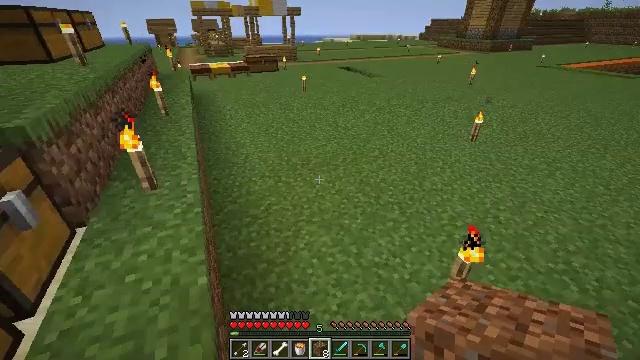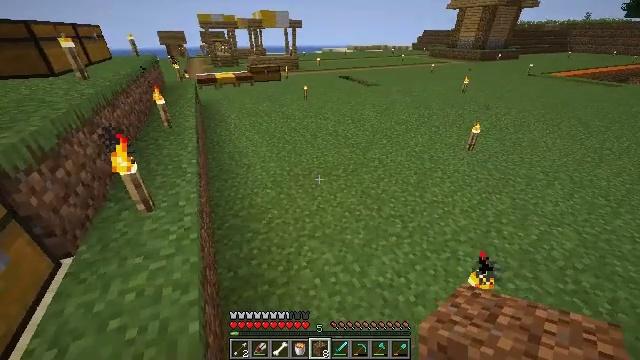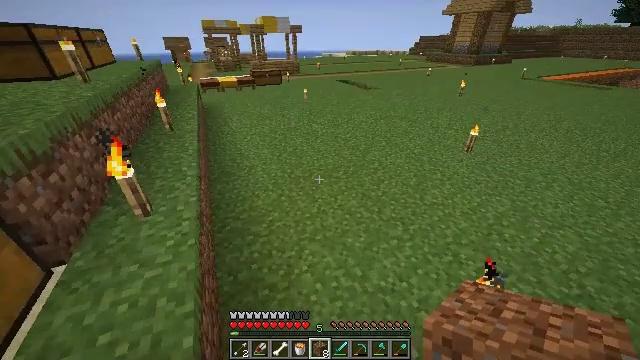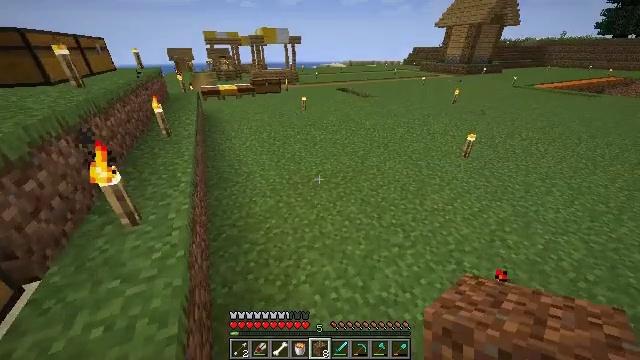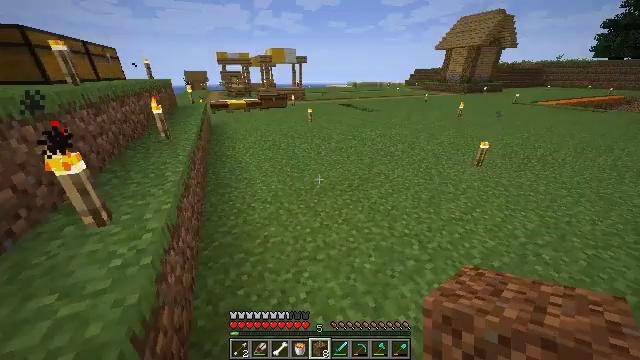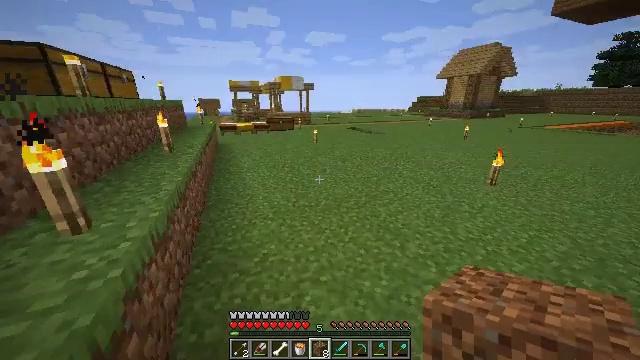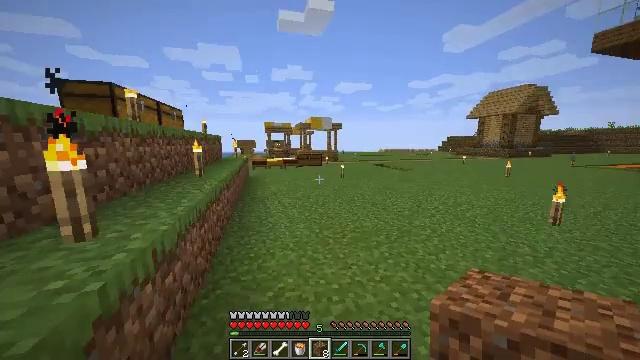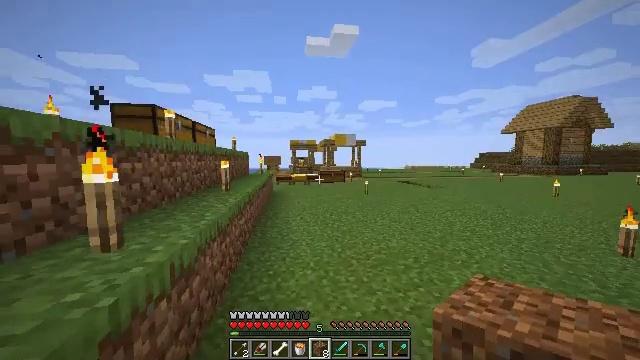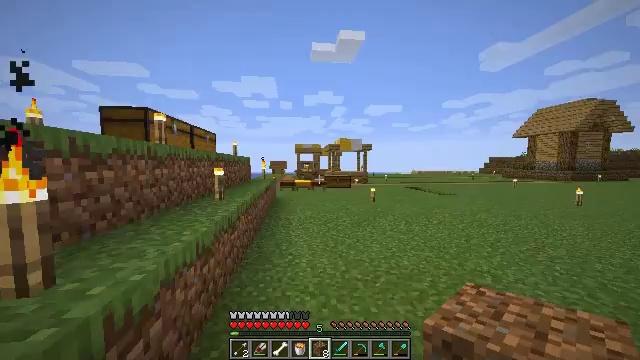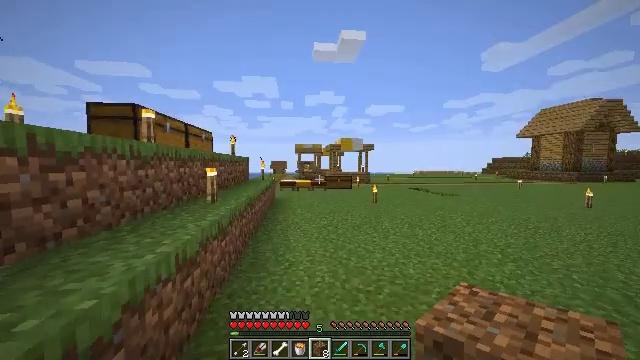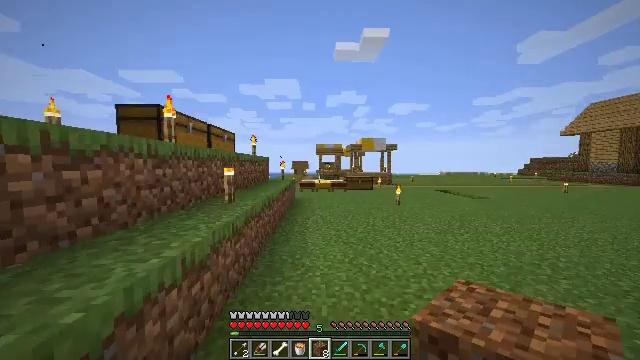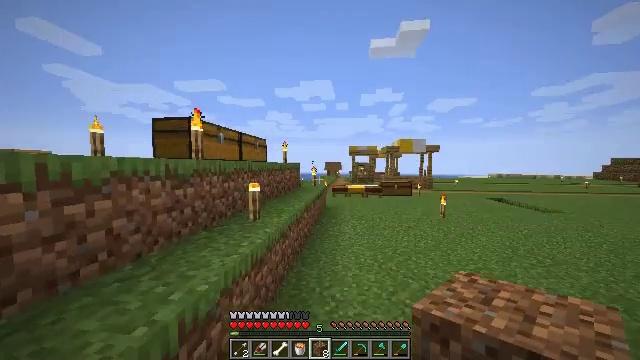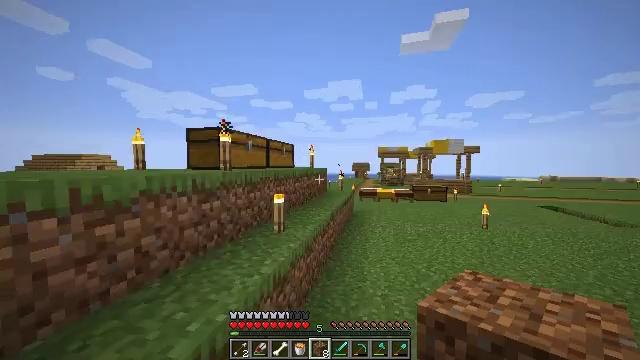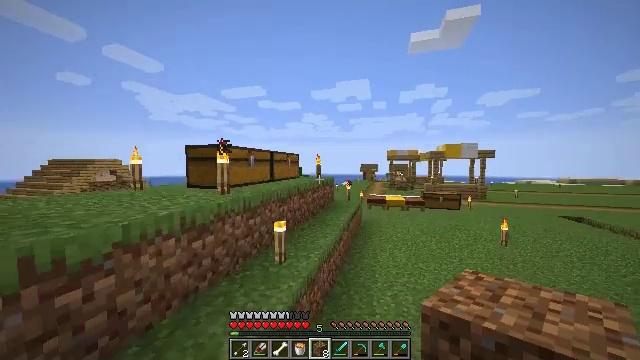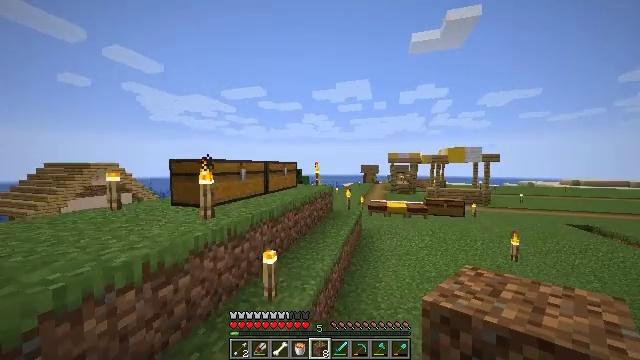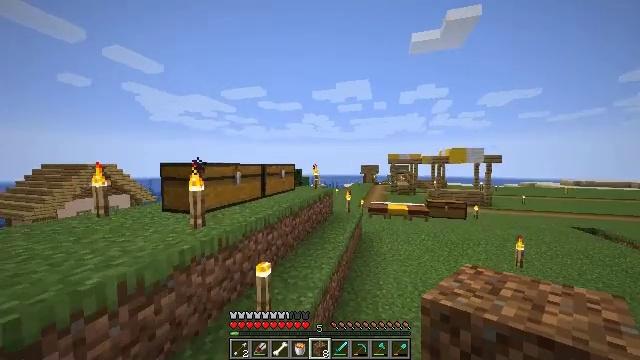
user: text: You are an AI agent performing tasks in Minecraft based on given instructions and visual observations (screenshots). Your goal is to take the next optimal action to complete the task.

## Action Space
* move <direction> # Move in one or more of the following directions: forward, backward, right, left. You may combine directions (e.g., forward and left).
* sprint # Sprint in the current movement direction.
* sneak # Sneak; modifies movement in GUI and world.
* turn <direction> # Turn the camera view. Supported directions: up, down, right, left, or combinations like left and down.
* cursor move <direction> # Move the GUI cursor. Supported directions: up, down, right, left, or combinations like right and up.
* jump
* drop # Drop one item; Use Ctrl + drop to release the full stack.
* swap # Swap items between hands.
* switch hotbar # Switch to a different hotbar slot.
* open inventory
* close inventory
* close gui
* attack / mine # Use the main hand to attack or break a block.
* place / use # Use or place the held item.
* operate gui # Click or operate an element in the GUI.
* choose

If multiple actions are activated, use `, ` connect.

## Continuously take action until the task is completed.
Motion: motion action
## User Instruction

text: Open your crafting table and make a redstone block.
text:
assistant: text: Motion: move forward, sprint
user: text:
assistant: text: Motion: move forward, sprint
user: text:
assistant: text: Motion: move forward, sprint, turn up
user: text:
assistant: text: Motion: move forward, turn left and up
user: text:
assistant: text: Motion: move forward, sprint, turn left and up
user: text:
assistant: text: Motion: move forward, sprint, turn left and up
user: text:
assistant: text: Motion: move forward, sprint, turn left and up
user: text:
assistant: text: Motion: move forward, sprint, turn left and up
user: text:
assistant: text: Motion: move forward
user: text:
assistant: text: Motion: move forward, turn left
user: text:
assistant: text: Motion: move forward, turn left, jump
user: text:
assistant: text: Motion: move forward, turn left, jump
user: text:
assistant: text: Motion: move forward, turn left, jump
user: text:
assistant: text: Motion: move forward, jump
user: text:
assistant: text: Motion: move forward, jump
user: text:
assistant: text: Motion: move forward, jump
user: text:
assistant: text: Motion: move forward, turn left and down, jump
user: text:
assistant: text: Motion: move forward, turn left and down, jump
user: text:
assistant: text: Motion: move forward, jump
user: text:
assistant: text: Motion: move forward, jump
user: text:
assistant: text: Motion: move forward, sprint, turn left, jump
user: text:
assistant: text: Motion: move forward, sprint, turn left, jump
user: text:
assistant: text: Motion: move forward, sprint, turn left and down, jump
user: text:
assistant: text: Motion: move forward, sprint, turn left and down, jump
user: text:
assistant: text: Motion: move forward, sprint, turn left, jump
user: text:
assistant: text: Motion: move forward, turn left, jump
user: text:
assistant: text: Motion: move forward, turn left, jump
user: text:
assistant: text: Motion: move forward, turn left, jump
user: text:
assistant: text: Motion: move forward, turn left
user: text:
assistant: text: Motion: move forward, turn left and up